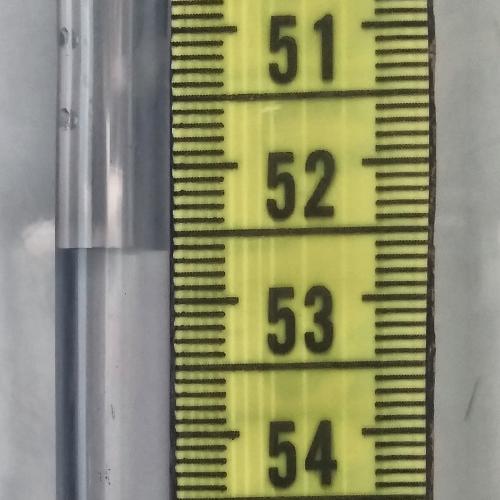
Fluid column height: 52.6 cm